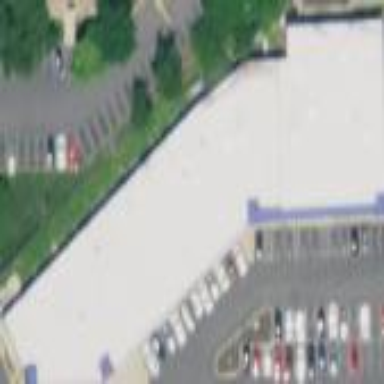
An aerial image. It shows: Mall.